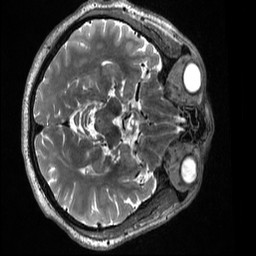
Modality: T2w
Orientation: axial
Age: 45
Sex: male